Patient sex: M
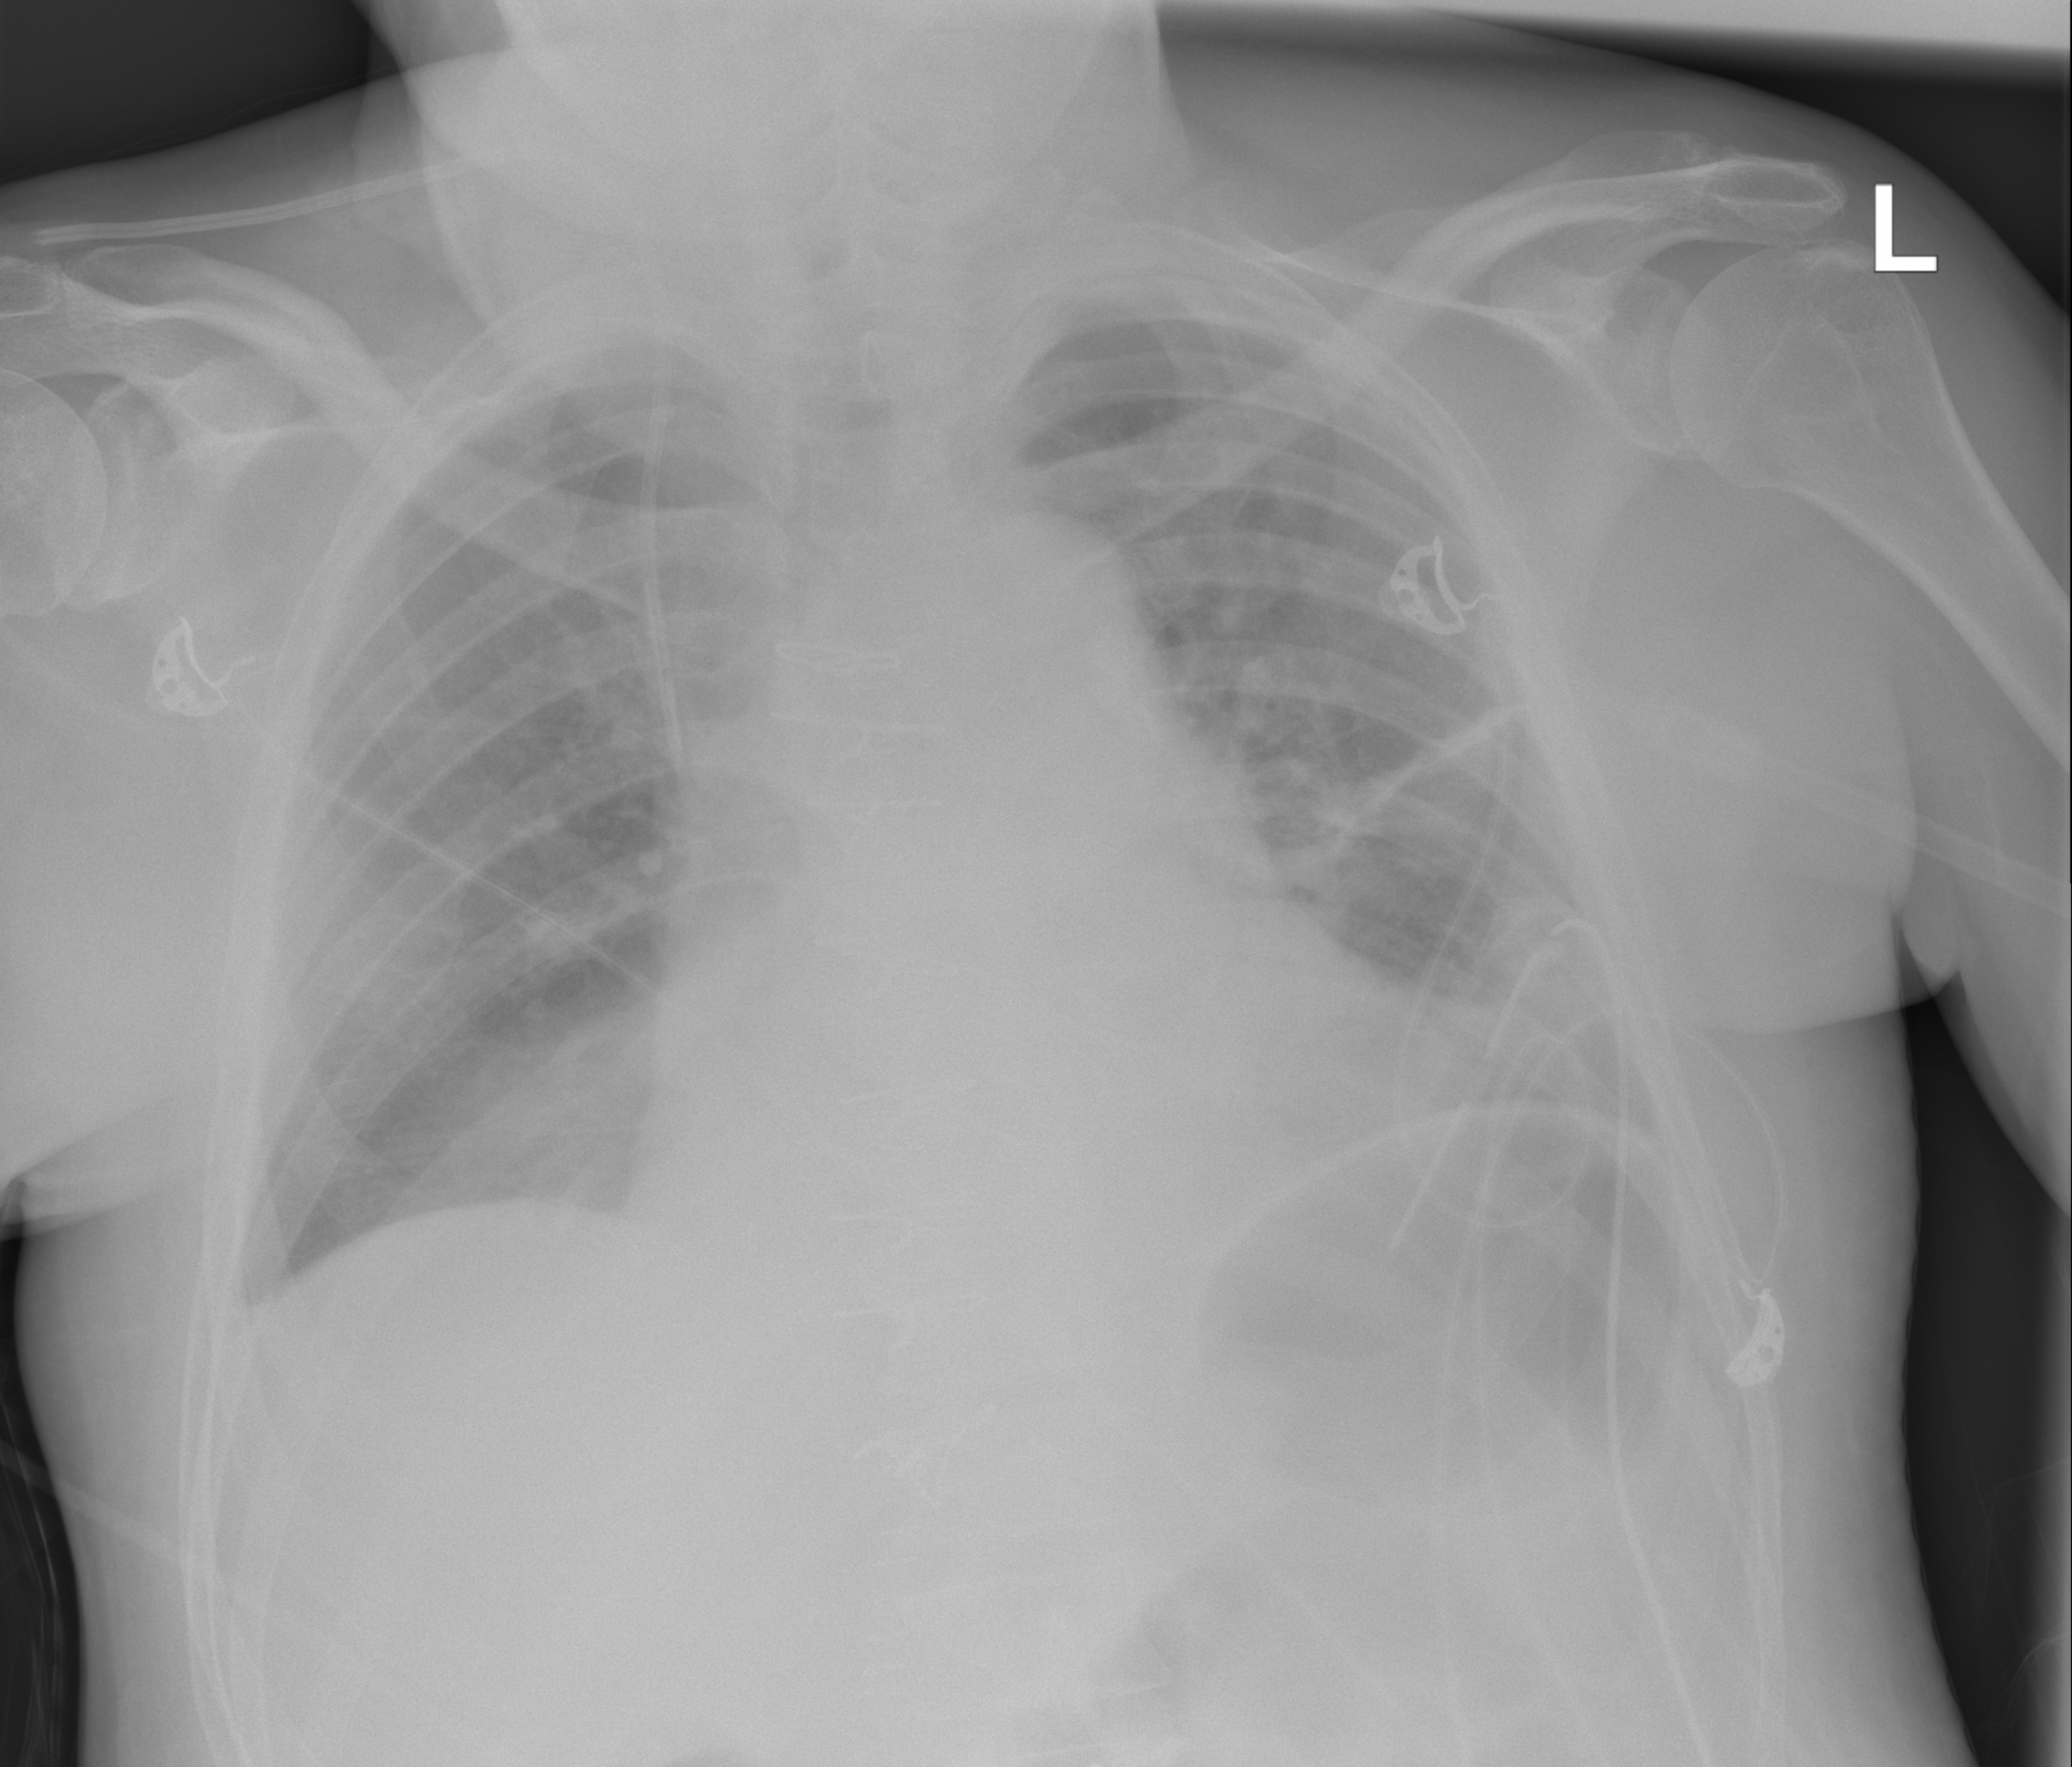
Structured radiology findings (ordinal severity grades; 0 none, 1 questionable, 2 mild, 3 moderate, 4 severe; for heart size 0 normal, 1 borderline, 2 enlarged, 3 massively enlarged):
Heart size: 0
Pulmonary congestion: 0
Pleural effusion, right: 0
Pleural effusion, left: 0
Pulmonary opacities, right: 0
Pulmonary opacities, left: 0
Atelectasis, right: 2
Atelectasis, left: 2